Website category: university
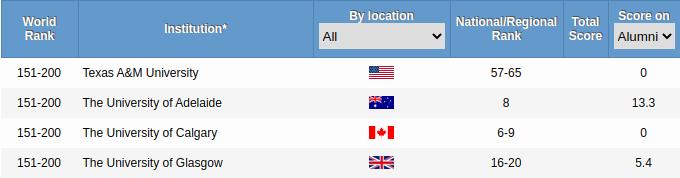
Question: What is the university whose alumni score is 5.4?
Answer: The University of Glasgow

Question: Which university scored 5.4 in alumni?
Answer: The University of Glasgow